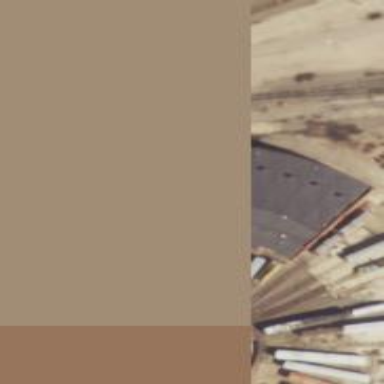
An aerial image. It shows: Railway yard used for servicing trains.